Group 1:
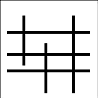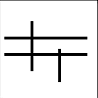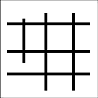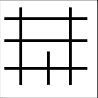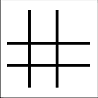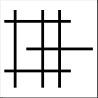
Group 2:
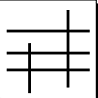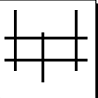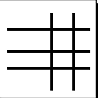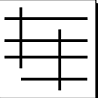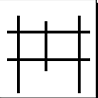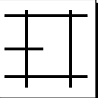
Rule separating the two groups: Equal number of horizontal and vertical lines vs. unequal number of horizontal and vertical lines.
Concepts: horizontal, number, same, same_number, vertical
Author: Sang-Joon Yoon